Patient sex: M
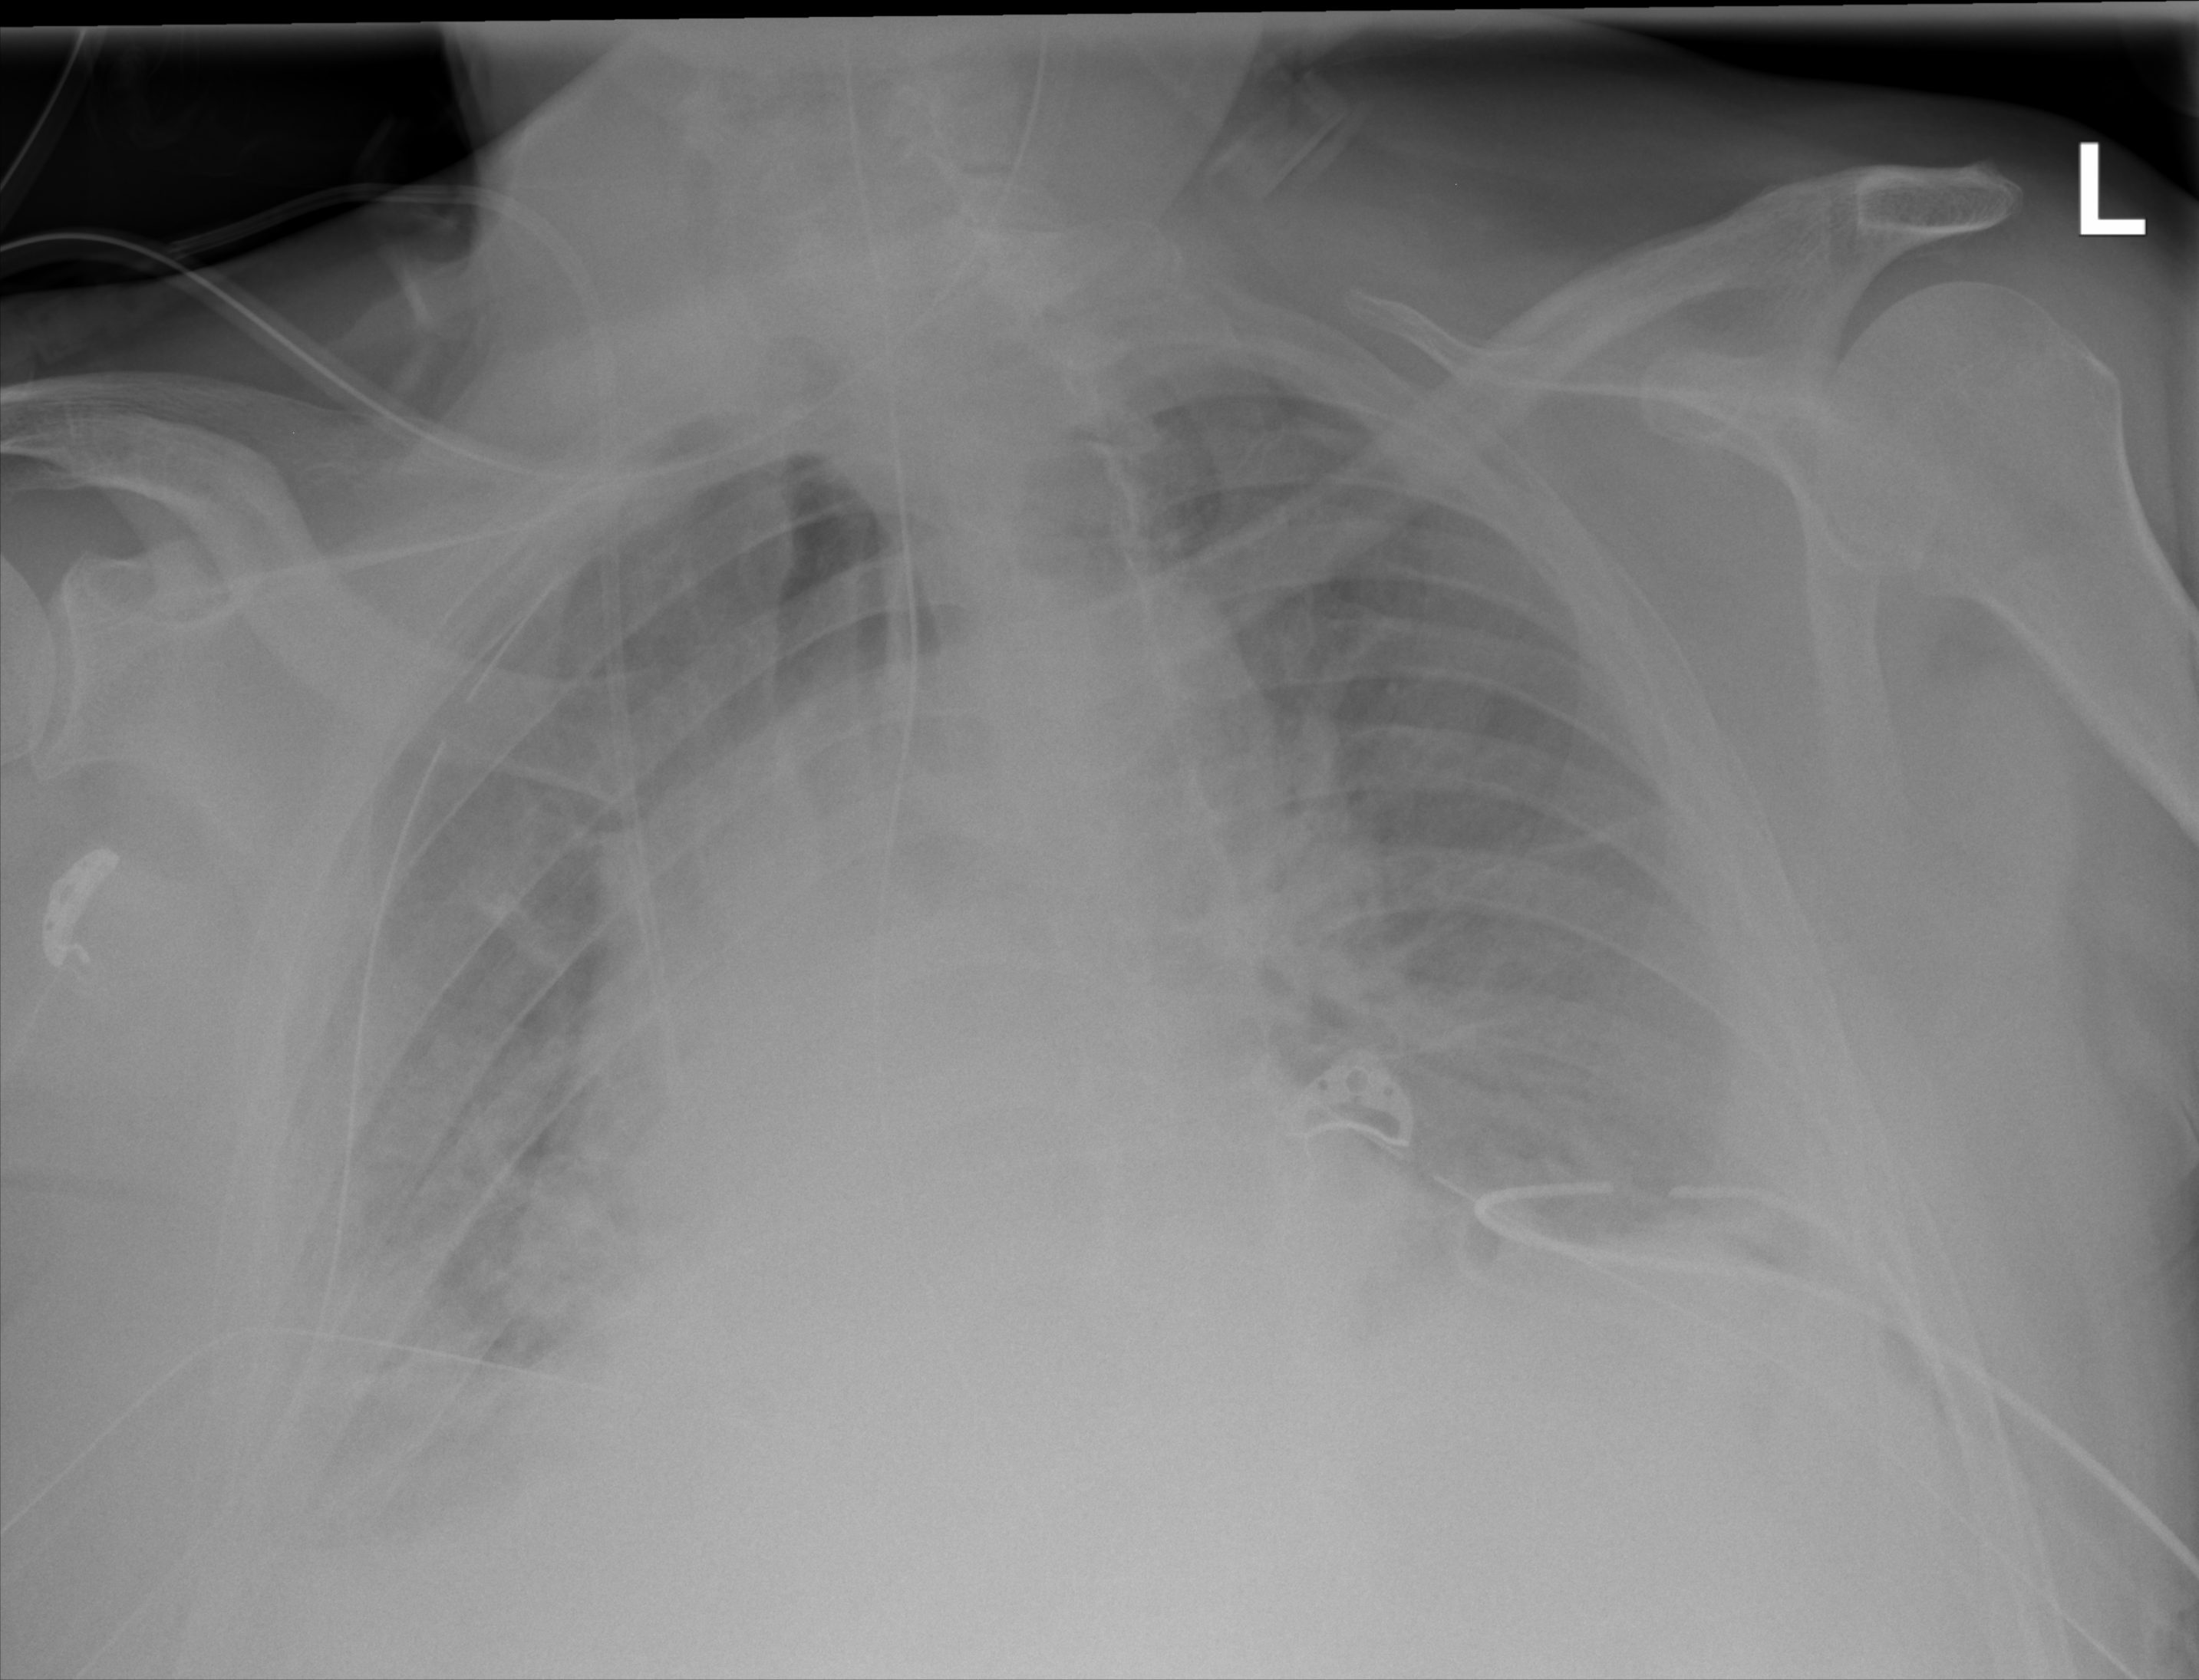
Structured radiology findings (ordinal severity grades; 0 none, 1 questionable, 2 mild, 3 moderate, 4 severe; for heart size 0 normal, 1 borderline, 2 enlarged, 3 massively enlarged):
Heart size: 2
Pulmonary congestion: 2
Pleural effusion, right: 2
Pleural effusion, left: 2
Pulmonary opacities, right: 2
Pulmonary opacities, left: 1
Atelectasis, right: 2
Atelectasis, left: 2